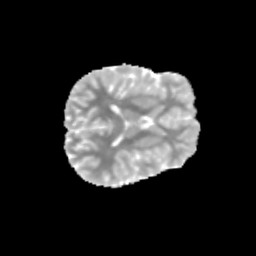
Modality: MD
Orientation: axial
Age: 13
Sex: male
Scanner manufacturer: siemens
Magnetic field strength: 3 T
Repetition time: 3.8 s
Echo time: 0.07 s